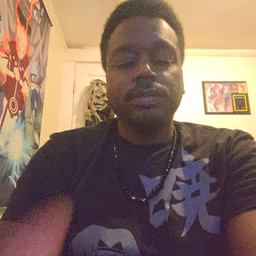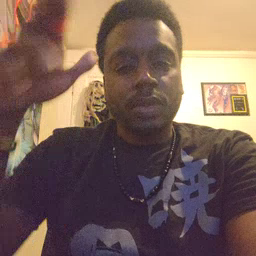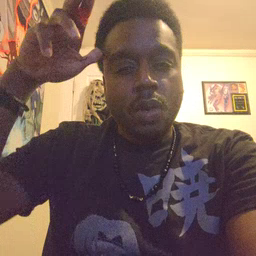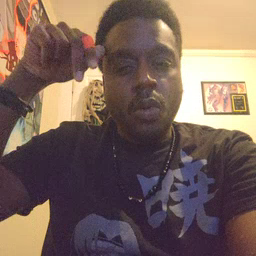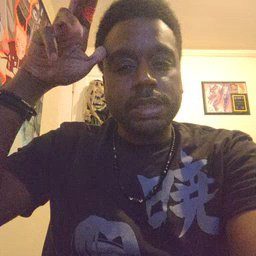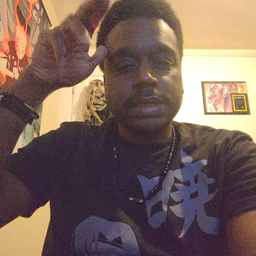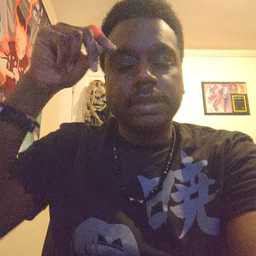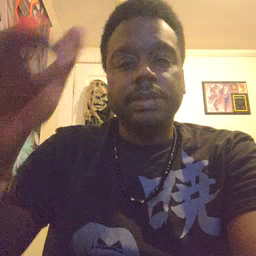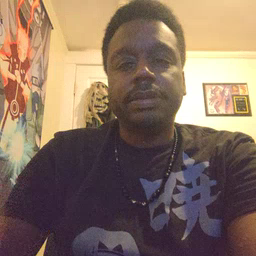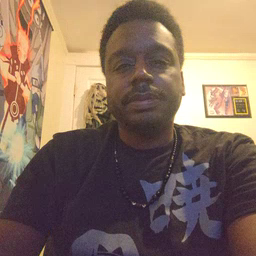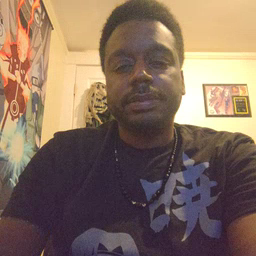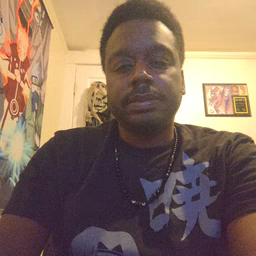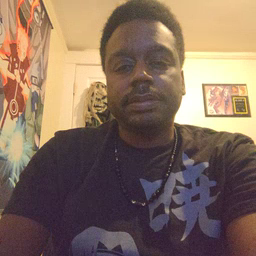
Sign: horse